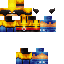
A male human skin with medium skin, wearing brown long hair dressed in a yellow hoodie and blue pants, featuring a closed mouth.